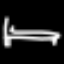
Label: bed